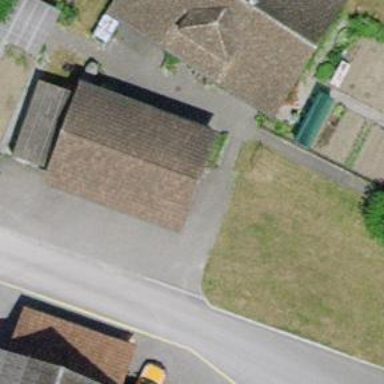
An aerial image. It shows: Shed.